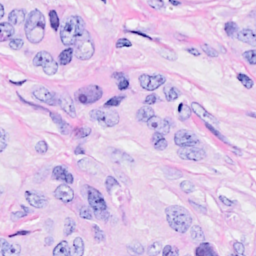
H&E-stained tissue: Breast